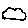
Label: cloud